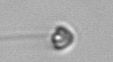
Label: flagellate